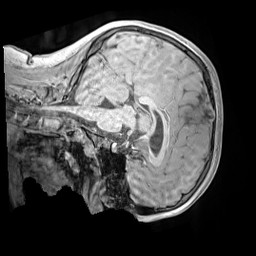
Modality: MP2RAGE
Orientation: sagittal
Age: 10
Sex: male
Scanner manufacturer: siemens
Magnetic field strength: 3 T
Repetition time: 4 s
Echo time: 0.00303 s